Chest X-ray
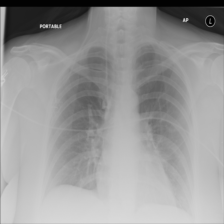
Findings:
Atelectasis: negative
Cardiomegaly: negative
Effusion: negative
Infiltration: negative
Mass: negative
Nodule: negative
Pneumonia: negative
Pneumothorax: negative
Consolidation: negative
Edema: negative
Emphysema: negative
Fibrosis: negative
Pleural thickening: negative
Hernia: negative